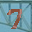
Label: 7